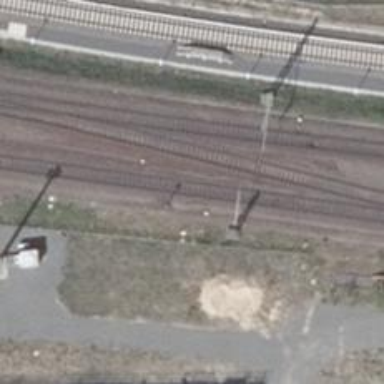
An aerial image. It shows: Railway signal.